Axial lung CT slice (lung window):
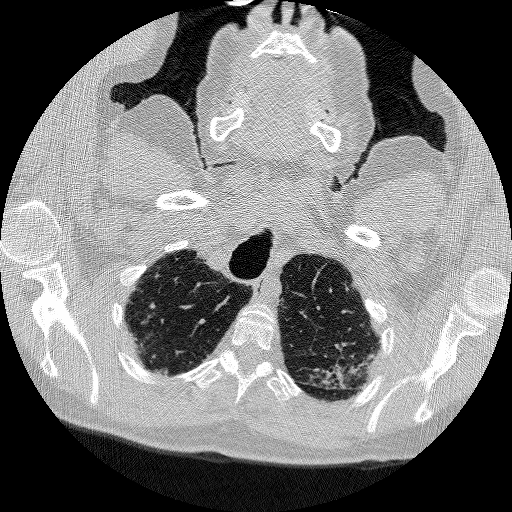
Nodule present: no